Question: I have some EditText for mobile number input. App must add unique text for every country. For example for Armenia is must add '+374' , and user must fill other numbers. Also '+374' must be unchangeable, user can't change or remove it. So is there some kind of ways for doing this?
I don't want to use textView or another view with this text and put it left of the ediText. I want to find some way with less operations. I need text to be frozen not to check every text changes or add missing text when user will delete some part of it.
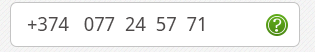
Answer: Create a custom drawable class that will help to convert text into drawable.
'''
public class TextDrawable extends Drawable {
private final String text;
private final Paint paint;
public TextDrawable(String text) {
this.text = text;
this.paint = new Paint();
paint.setColor(Color.BLACK);
paint.setTextSize(16f);
paint.setAntiAlias(true);
paint.setTextAlign(Paint.Align.LEFT);
}
@Override
public void draw(Canvas canvas) {
canvas.drawText(text, 0, 6, paint);
}
@Override
public void setAlpha(int alpha) {
paint.setAlpha(alpha);
}
@Override
public void setColorFilter(ColorFilter cf) {
paint.setColorFilter(cf);
}
@Override
public int getOpacity() {
return PixelFormat.TRANSLUCENT;
}
}
'''
Then set the drawable to left of the edittext as
'''
EditText et = (EditText)findViewById(R.id.editText1);
String code = "+374";
et.setCompoundDrawablesWithIntrinsicBounds(new TextDrawable(code), null, null, null);
et.setCompoundDrawablePadding(code.length()*10);
'''
Where the edittext is defined in the layout file as
'''
<EditText
android:id="@+id/editText1"
android:layout_width="fill_parent"
android:layout_height="wrap_content"
android:textSize="16sp"
android:ems="10" >
<requestFocus />
</EditText>
'''
Final Output looks like